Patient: sex M, age 48
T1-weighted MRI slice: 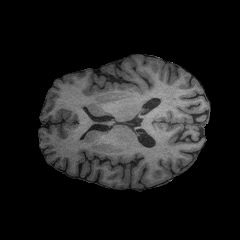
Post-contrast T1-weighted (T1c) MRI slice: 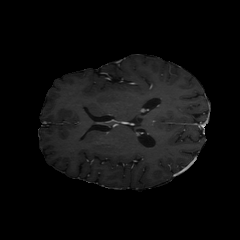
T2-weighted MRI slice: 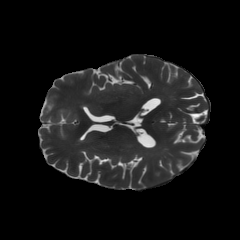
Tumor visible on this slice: no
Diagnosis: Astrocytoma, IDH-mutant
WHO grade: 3